Question: I have been experimenting with perlin noie generation for a game i want to program but i have run into some strange results. When i let my code run and draw the result in grayscale i get the following image:

I based my code on the wikipedia page on perlin noise and on one of the reference pages (links below). It is supposd to generate perlin noise point per point based on a pregenerated grid of semi-random vectors.
'''
public static double[][] generateMap(long seed, int width, int height) {
double[][] map = new double[width][height];
double[][][] grid = generateGrid(seed, (int) (width/10)+1, (int) (height/10)+1);
double max = Double.MIN_VALUE;
for (int i = 0; i < map.length; i++) {
for (int j = 0; j < map[0].length; j++) {
double p = perlinNoise(((double) i) / 10, ((double) j) / 10, grid);
map[i][j] = p;
max = (max < p) ? p : max;
}
}
for (int i = 0; i < map.length; i++) {
for (int j = 0; j < map[0].length; j++) {
map[i][j] = map[i][j] / max;
}
}
return map;
}
private static double perlinNoise(double x, double y, double[][][] grid) {
int x0 = ((x < 0) ? (int) x-1 : (int) x);
int y0 = ((y < 0) ? (int) y-1 : (int) y);
int x1 = x0 + 1;
int y1 = y0 + 1;
double tx = x - (double)x0;
double ty = y - (double)y0;
double wx = tx*tx*(3-2*tx);
double wy = ty*ty*(3-2*ty);
double l0, l1, ix, iy, p;
l0 = dotGrid(x0, y0, x, y, grid);
l1 = dotGrid(x1, y0, x, y, grid);
ix = cerp(l0, l1, wx);
l0 = dotGrid(x0, y1, x, y, grid);
l1 = dotGrid(x1, y1, x, y, grid);
iy = cerp(l0, l1, wx);
p = cerp(ix, iy, wy);
return p;
}
private static double lerp(double a, double b, double w) {
return (1.0f - w)*a + w*b;
}
private static double cerp(double a, double b, double w) {
double ft = w * 3.<PHONE>;
double f = (1 - Math.cos(ft)) * 0.5;
return a*(1-f) + b*f;
}
private static double dotGrid(int i, int j, double x, double y, double[][][] grid) {
double dx = x - i;
double dy = y - j;
return (dx*grid[i][j][0] + dy*grid[i][j][1]);
}
private static double[][][] generateGrid(long seed, int width, int height) {
Random r = new Random(seed);
double[][][] grid = new double[width][height][2];
for (int i = 0; i < grid.length; i++) {
for (int j = 0; j < grid[0].length; j++) {
double x = r.nextFloat();
double y = r.nextFloat();
double v = Math.sqrt((x*x) + (y*y));
grid[i][j][0] = x/v;
grid[i][j][1] = y/v;
}
}
return grid;
}
'''
For those that want to test my code i'll also include my rendering method:
'''
private void drawMap(double[][] map, Graphics g) {
for (int i = 0; i < map.length; i++) {
for (int j = 0; j < map[0].length; j++) {
float d = (float) Math.abs(map[i][j]);
d = (d > 1.0f) ? 1.0f : d;
Color c = new Color(d, d, d);
g.setColor(c);
g.fillRect(i, j, 1, 1);
}
}
}
'''
I hope someone can tell me why i get these strange maze-like structures in my noise and how to get rid of them.
Sources:
<URL>
<URL>
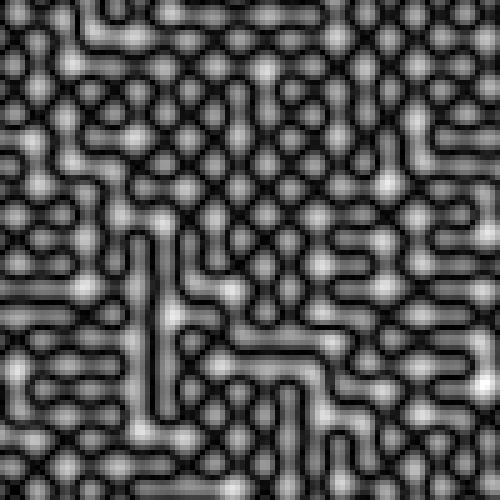
Answer: There are two minor problems which add up to give you the interesting pattern you see. I tested things in C with a grid size of 21x21, output size of 200x200 and a random seed of 1234, but things should work equally well in Java.
My original image for comparison (different pattern due to the seed, but basically the same as yours):

The first issue is in 'generateGrid()' due to your choice of initial random values. By using 'nextFloat()' you are limited to values from 0 to 1 instead of the desired range of -1 to 1. Fixing this is simple:
'''
double x = r.nextFloat()*2.0 - 1.0;
double y = r.nextFloat()*2.0 - 1.0;
'''
and should get you something like:

This is an interesting pattern and could be useful for some cases but is not the "normal" Perlin noise. The next issue is your scaling of the map value into a colour. You are taking the absolute value but I believe a better method is to shift up and rescale in the 'generateMap()' function like (not tested):
'''
double max = Double.MIN_VALUE;
double min = Double.MAX_VALUE;
for (int i = 0; i < map.length; i++) {
for (int j = 0; j < map[0].length; j++) {
double p = perlinNoise(((double) i) / 10, ((double) j) / 10, grid);
map[i][j] = p;
max = (max < p) ? p : max;
min = (min > p) ? p : min;
}
}
for (int i = 0; i < map.length; i++) {
for (int j = 0; j < map[0].length; j++) {
map[i][j] = (map[i][j] - min) / (max - min); //Limit 0 to 1
}
}
'''
which should limit the map values to values of 0-1 which makes your output code much simpler as well. This results in a much better Perlin noise output:

I think this is "normal" Perlin noise, at least I couldn't see any other issues and couldn't get anything better through testing. To get "better" noise you'll have to add multiple noise frequencies together.
Another noise value to image colour scaling function I've seen for Perlin noise is to just take -1.0 to be black and 1.0 to be white which gives you something like:

which is basically the same as the last one but a little less contrast. Really how you scale the noise value to a colour is up to you. A great resource for Perlin noise is the <URL>. It is C++ but is easily read and has lots of resources.